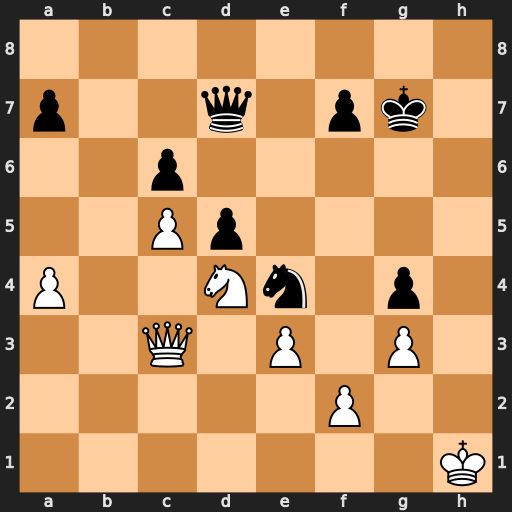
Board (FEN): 8/p2q1pk1/2p5/2Pp4/P2Nn1p1/2Q1P1P1/5P2/7K
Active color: w
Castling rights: -
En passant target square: -
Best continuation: Ne6+ Kg6 Qg7+ Kf5 Nd4#